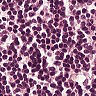
Metastatic tissue present: no